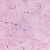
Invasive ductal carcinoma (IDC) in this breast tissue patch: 0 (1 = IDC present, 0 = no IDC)